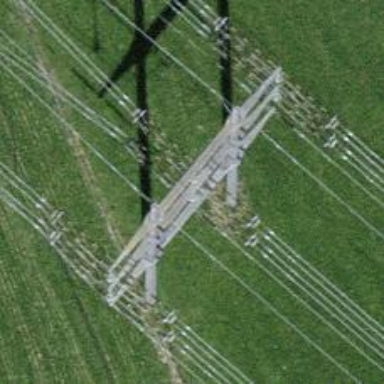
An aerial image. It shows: Power line in the image.